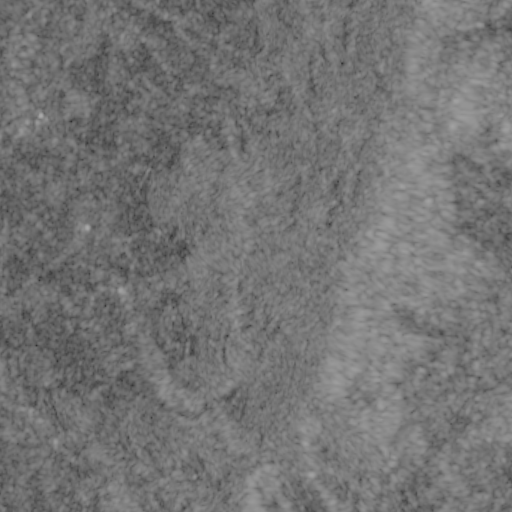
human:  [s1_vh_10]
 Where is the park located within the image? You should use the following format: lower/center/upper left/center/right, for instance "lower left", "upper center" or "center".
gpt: The park is located in the upper left of the image.
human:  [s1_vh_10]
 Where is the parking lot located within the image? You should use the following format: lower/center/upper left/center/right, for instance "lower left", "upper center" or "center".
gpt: The parking lot is located in the upper left of the image.
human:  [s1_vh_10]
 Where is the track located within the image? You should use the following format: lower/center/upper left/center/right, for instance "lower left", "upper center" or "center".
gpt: There is no track in the image.

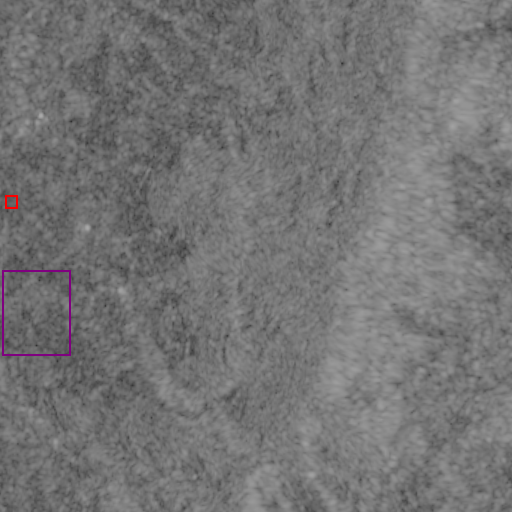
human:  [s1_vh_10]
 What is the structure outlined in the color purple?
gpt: The structure outlined in purple is a crop field.
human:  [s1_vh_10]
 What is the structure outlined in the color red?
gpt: The structure outlined in red is a park.
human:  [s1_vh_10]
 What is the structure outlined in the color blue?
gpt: There is no blue outline.